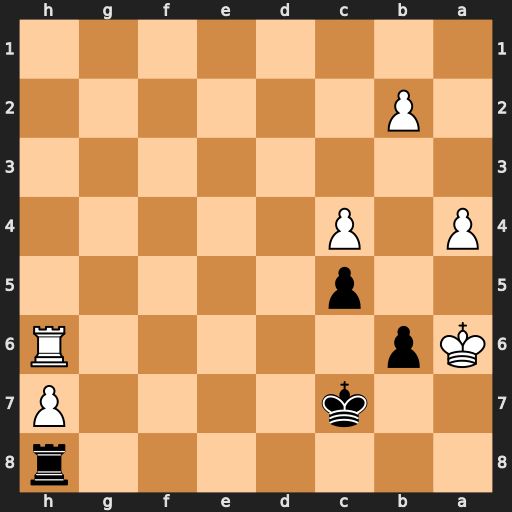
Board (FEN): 7r/2k4P/Kp5R/2p5/P1P5/8/1P6/8
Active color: b
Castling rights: -
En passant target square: -
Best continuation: Ra8+ Kb5 Ra5#